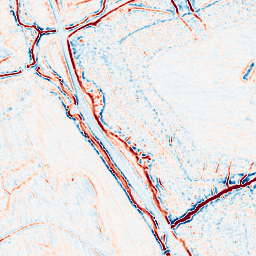
Category: multiscale
Decomposition family: log
Decomposition parameters: sigma: 1
Upsampling method: lanczos
Upsampling parameters: scale: 8
Upsampling scale: 8